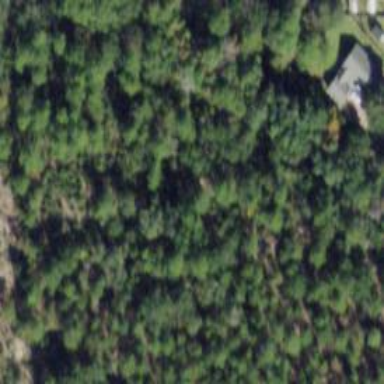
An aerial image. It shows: Mixed woodland area with various types of leaves.